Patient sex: M
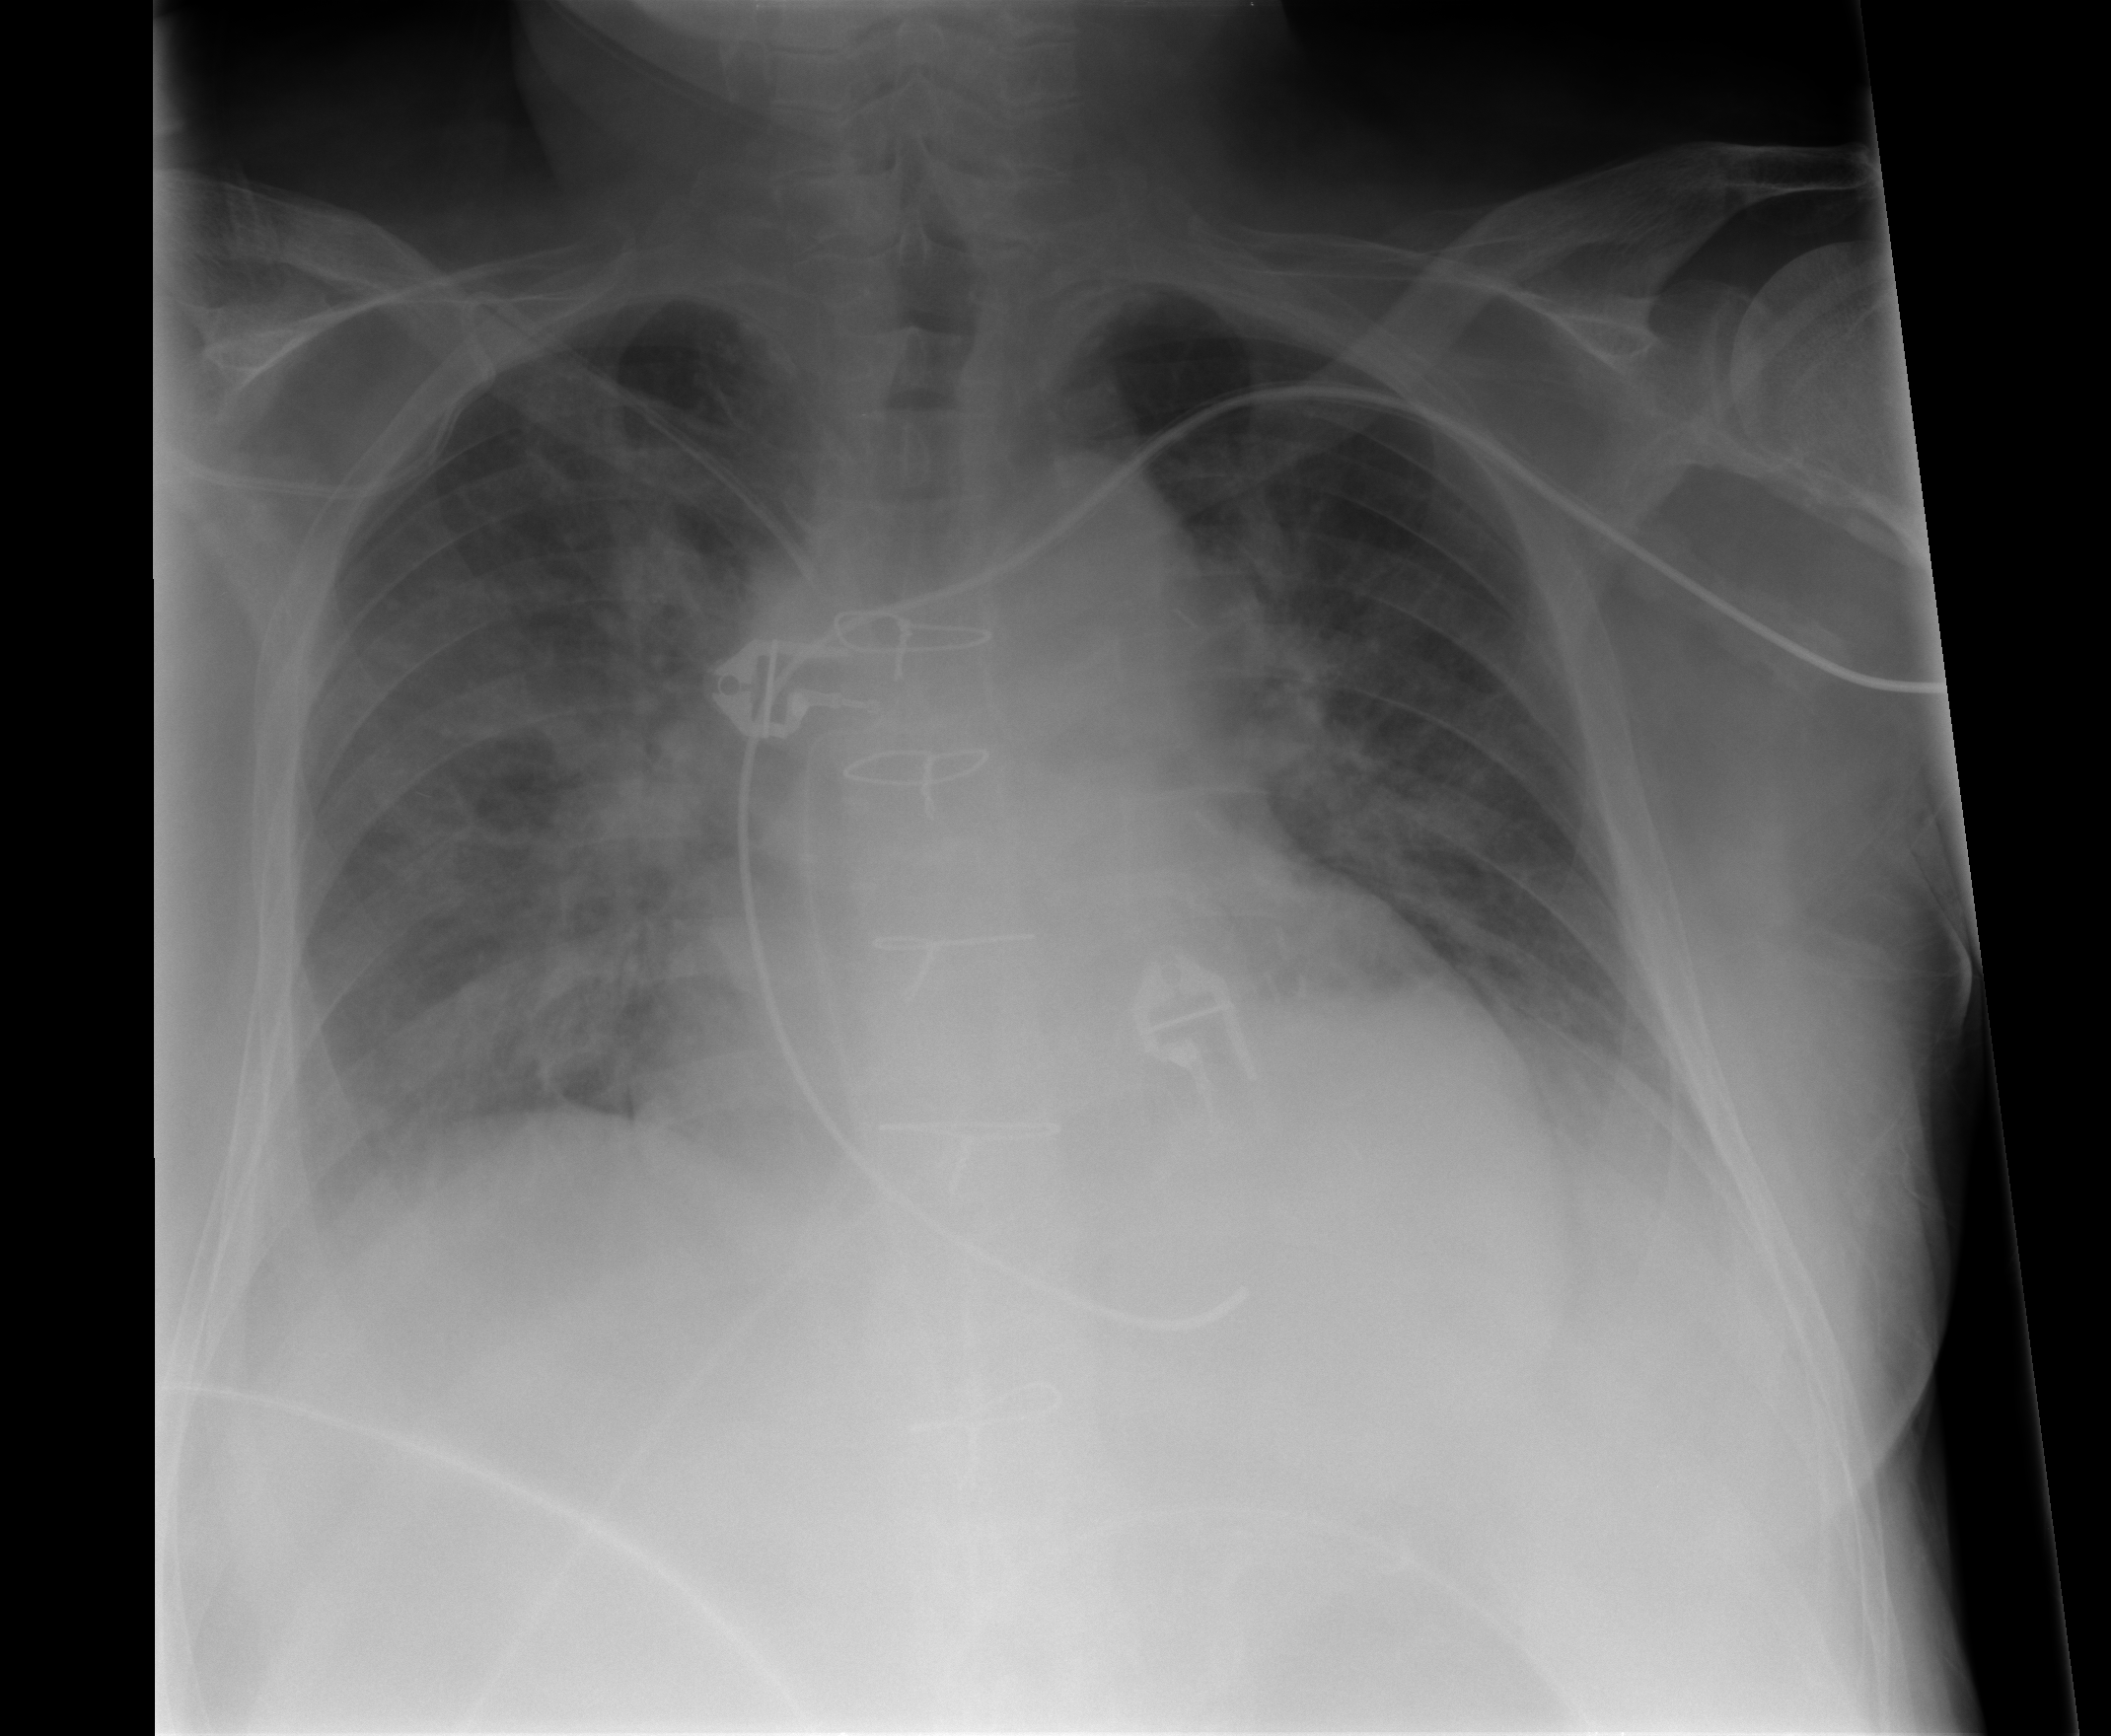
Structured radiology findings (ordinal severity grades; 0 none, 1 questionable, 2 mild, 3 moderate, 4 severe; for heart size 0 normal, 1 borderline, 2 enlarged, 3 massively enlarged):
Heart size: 2
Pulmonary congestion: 3
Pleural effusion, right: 1
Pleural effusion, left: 0
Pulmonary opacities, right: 3
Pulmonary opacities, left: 2
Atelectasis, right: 3
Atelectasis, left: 3